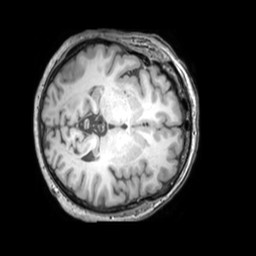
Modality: T1w
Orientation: axial
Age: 65
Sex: female
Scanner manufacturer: philips
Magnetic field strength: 3 T
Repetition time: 0.009867 s
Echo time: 0.004593 s